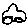
Label: car